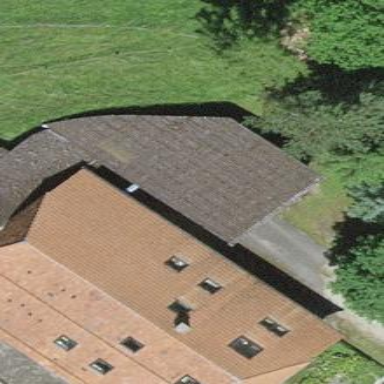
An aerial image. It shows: Garage.